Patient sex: F
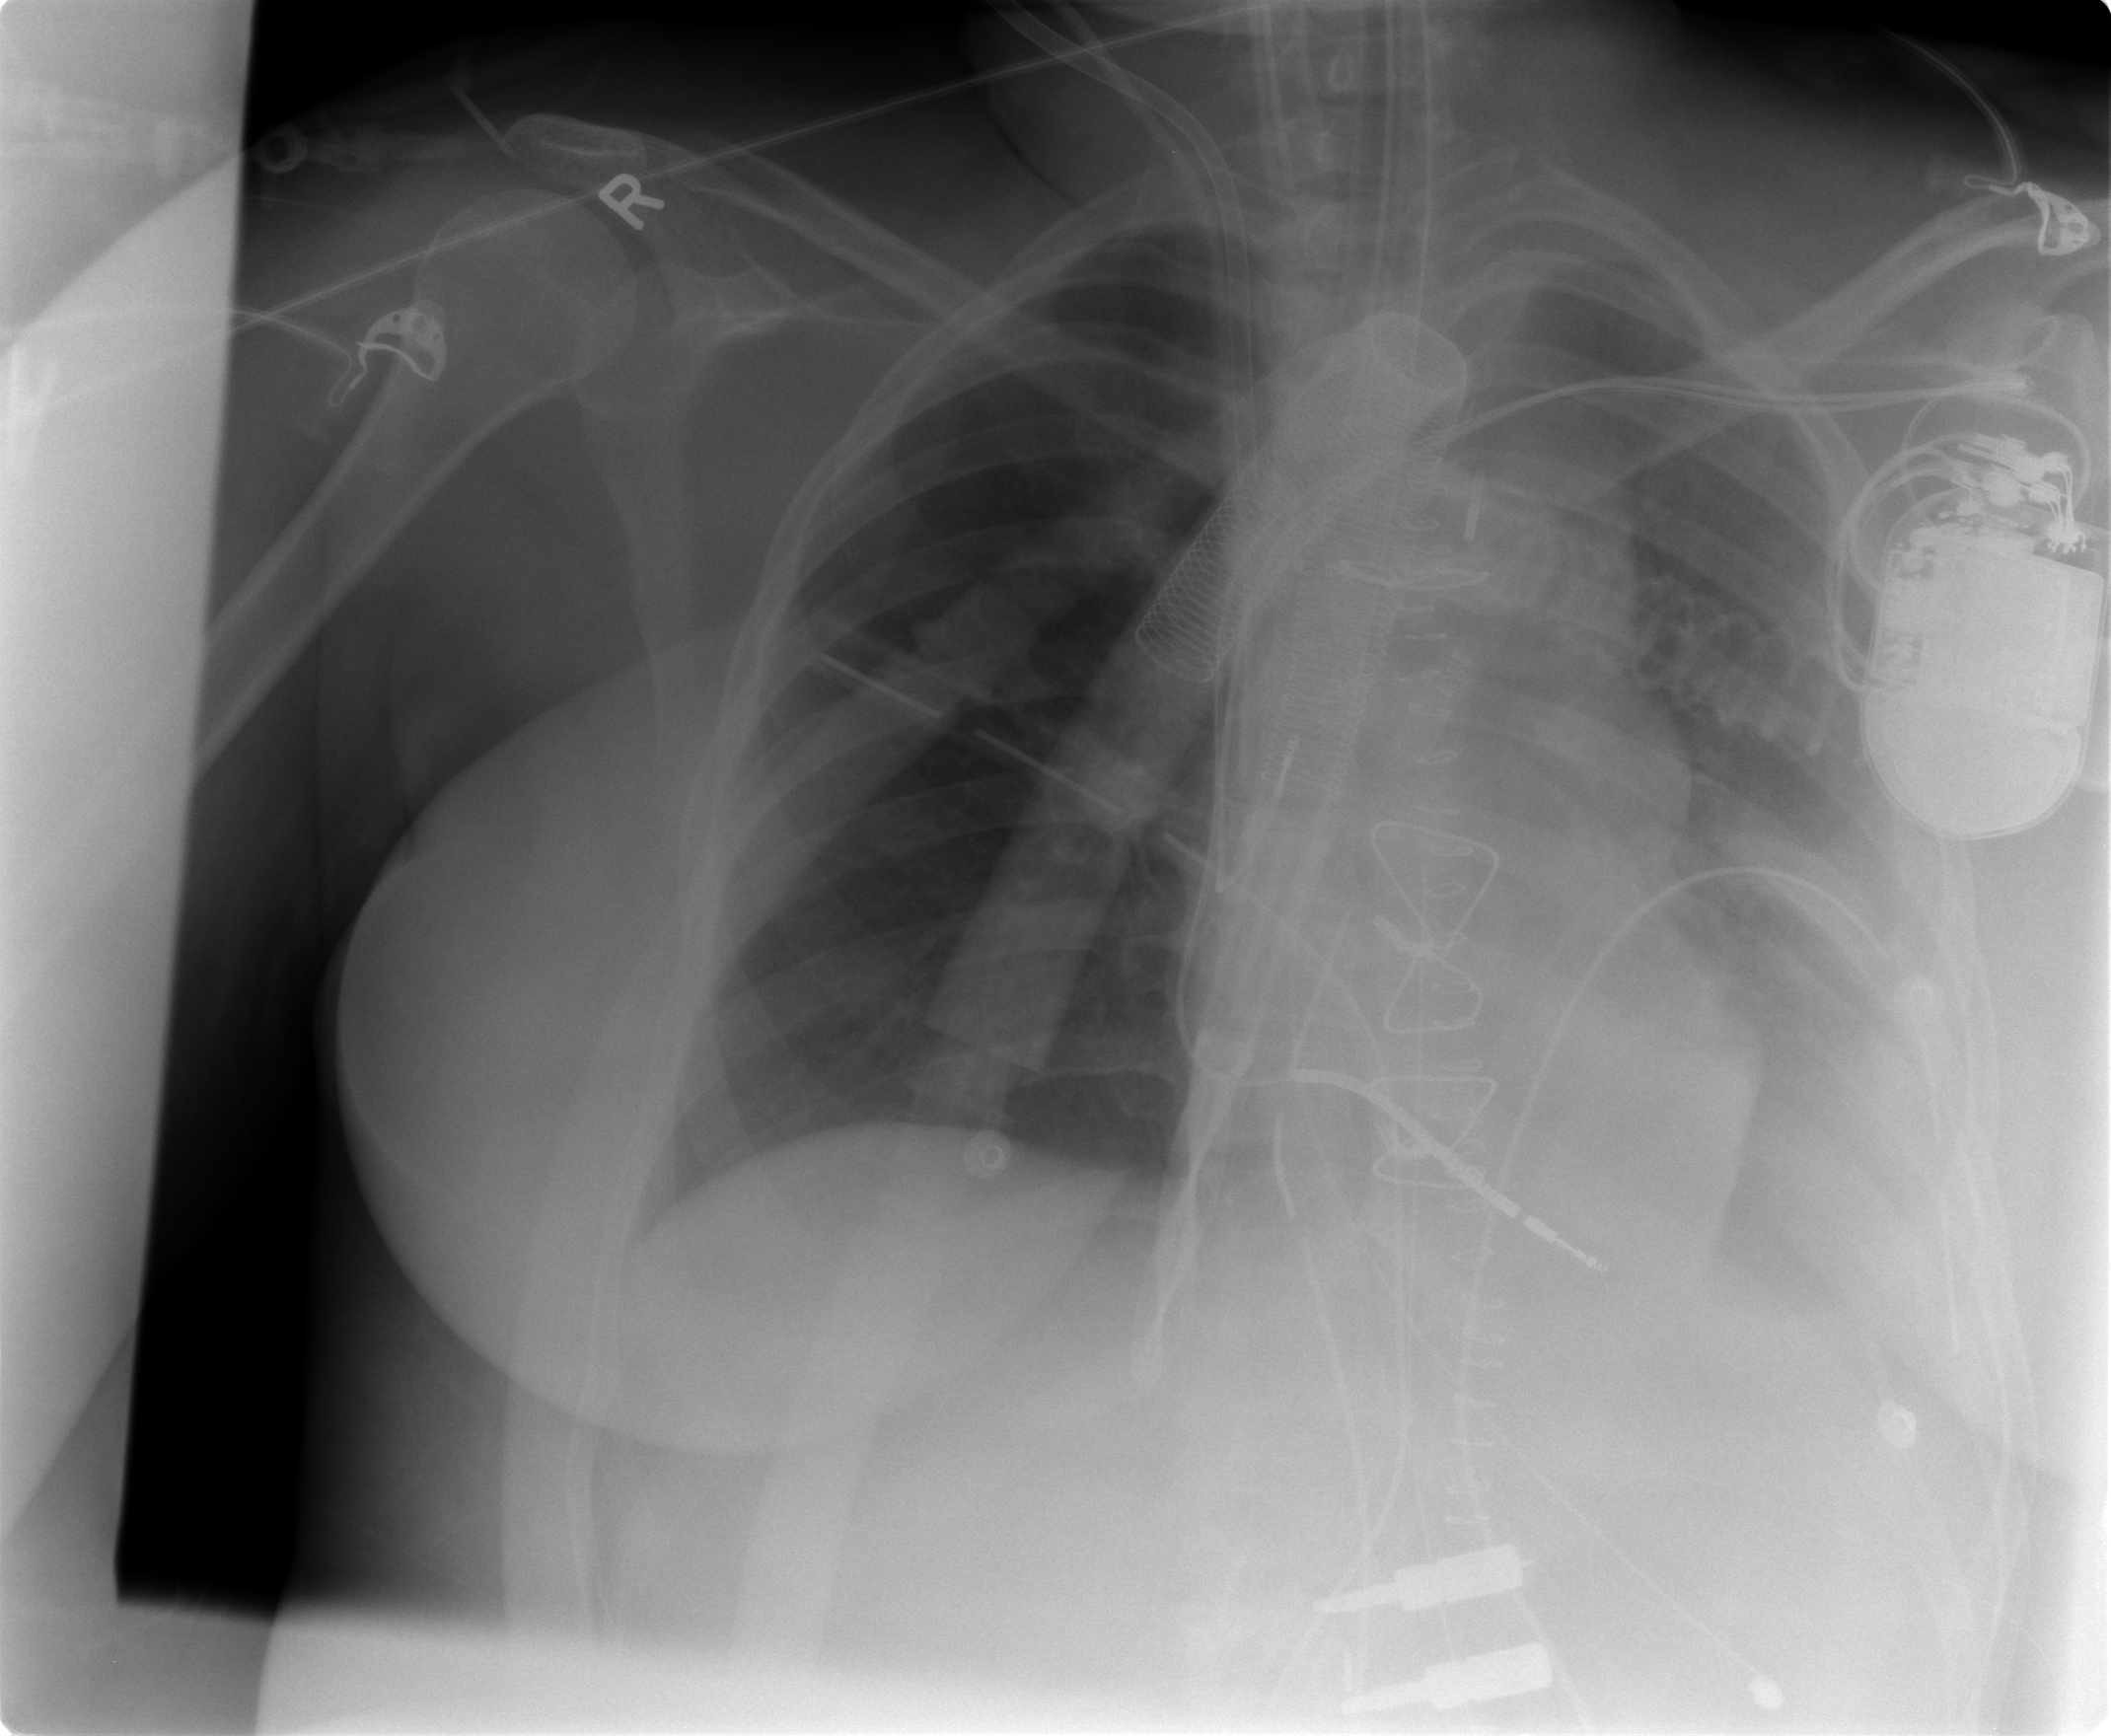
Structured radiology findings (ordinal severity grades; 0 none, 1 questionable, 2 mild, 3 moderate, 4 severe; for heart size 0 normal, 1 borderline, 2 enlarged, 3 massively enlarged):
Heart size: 0
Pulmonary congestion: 2
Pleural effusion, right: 0
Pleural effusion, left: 2
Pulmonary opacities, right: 0
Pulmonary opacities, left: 2
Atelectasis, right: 0
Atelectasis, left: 2